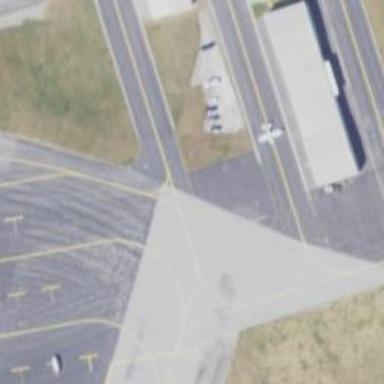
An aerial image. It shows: View of taxiway at the airport.